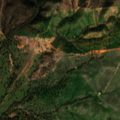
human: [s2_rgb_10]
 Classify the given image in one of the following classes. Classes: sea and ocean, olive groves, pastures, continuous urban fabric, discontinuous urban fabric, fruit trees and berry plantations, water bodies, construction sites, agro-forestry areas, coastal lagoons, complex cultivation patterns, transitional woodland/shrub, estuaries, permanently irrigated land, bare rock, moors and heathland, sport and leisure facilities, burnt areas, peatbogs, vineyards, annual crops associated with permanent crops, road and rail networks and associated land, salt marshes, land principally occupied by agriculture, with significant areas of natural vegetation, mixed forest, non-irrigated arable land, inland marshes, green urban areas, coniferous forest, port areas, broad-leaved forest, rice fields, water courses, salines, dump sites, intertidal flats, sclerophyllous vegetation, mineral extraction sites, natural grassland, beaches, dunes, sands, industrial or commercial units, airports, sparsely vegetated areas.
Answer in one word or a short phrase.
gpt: non-irrigated arable land, agro-forestry areas, broad-leaved forest, transitional woodland/shrub